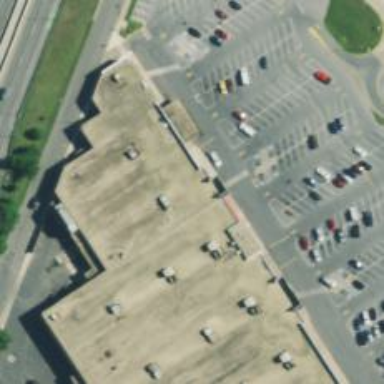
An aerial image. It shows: Supermarket.